Here is the raw acceleration-versus-time signal recorded on a bearing housing. Diagnose the bearing from this image, choosing from: normal, inner_race, outer_race, ball.
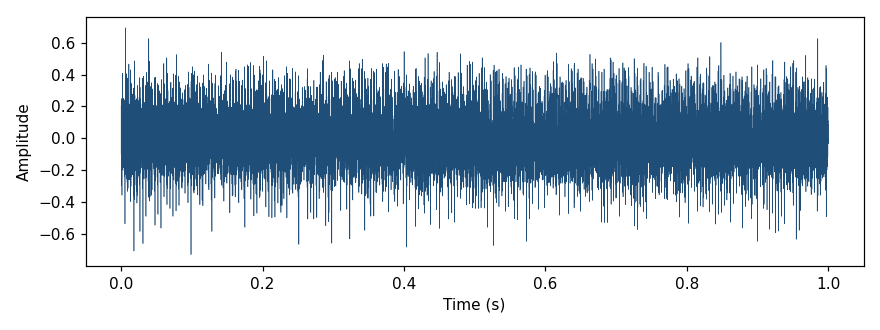
Answer: outer_race